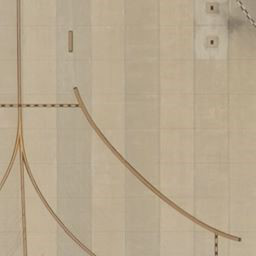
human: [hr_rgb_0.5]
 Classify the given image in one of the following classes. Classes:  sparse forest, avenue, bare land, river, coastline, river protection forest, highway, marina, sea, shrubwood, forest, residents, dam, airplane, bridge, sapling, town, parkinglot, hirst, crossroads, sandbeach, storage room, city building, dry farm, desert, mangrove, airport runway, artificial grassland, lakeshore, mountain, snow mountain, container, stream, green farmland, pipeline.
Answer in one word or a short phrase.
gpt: airport runway